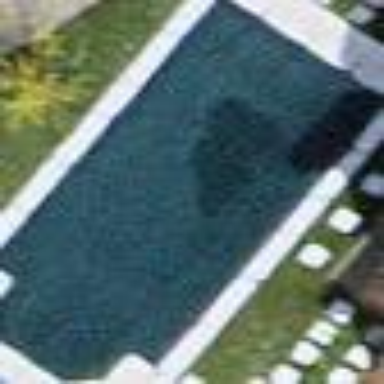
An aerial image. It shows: Swimming pool located in leisure land.